Aerial crown-view tile of a tropical tree (Barro Colorado Island, Panama), acquired 20241014:
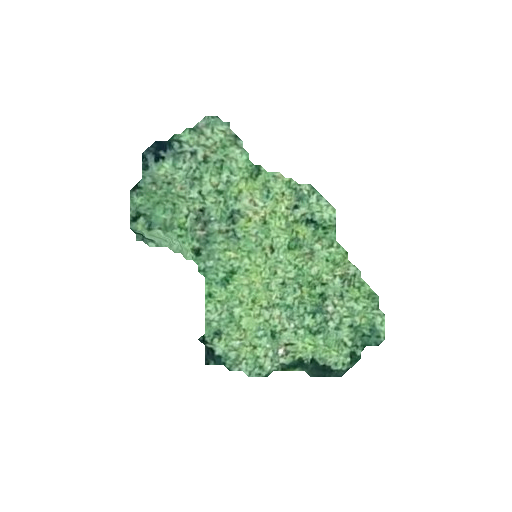
Species: Cecropia insignis
GBIF accepted scientific name: Cecropia insignis
Crown area: 60.352 m²